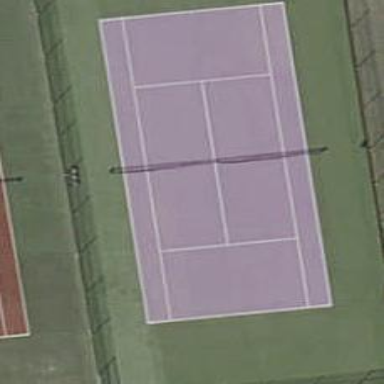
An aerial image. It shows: Tennis court on pitch designated for leisure land.